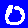
Digit: 0